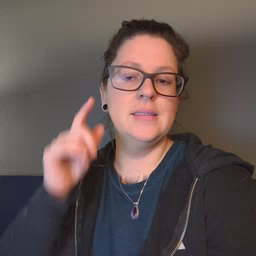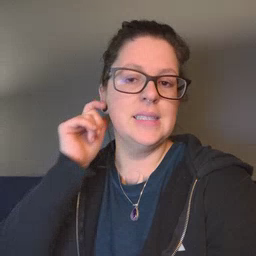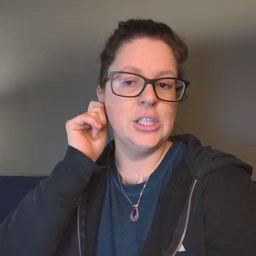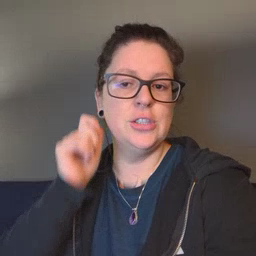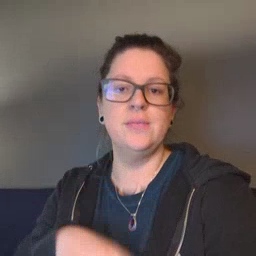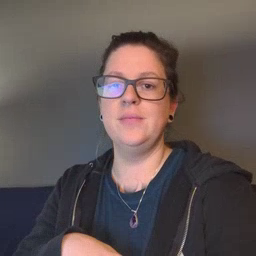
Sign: ear